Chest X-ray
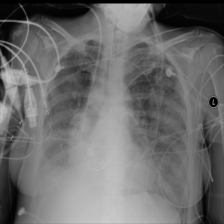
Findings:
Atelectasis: negative
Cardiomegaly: negative
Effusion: negative
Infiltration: negative
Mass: negative
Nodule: negative
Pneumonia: negative
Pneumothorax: negative
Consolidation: negative
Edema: negative
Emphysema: negative
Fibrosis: negative
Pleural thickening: negative
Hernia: negative